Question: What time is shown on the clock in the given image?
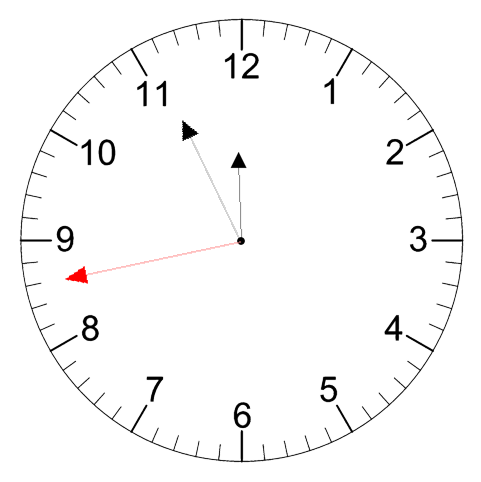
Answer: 11:55:43